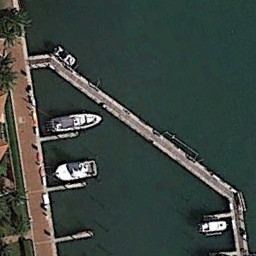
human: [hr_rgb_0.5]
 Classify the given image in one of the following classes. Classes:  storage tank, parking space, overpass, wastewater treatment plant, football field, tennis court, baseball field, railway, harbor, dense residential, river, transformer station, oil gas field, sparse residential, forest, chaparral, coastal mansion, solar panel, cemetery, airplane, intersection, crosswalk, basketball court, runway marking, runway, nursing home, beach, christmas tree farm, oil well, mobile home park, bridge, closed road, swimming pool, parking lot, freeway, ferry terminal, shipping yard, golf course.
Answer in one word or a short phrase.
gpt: ferry terminal